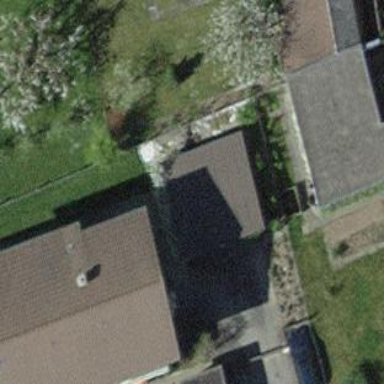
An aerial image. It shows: Garage.